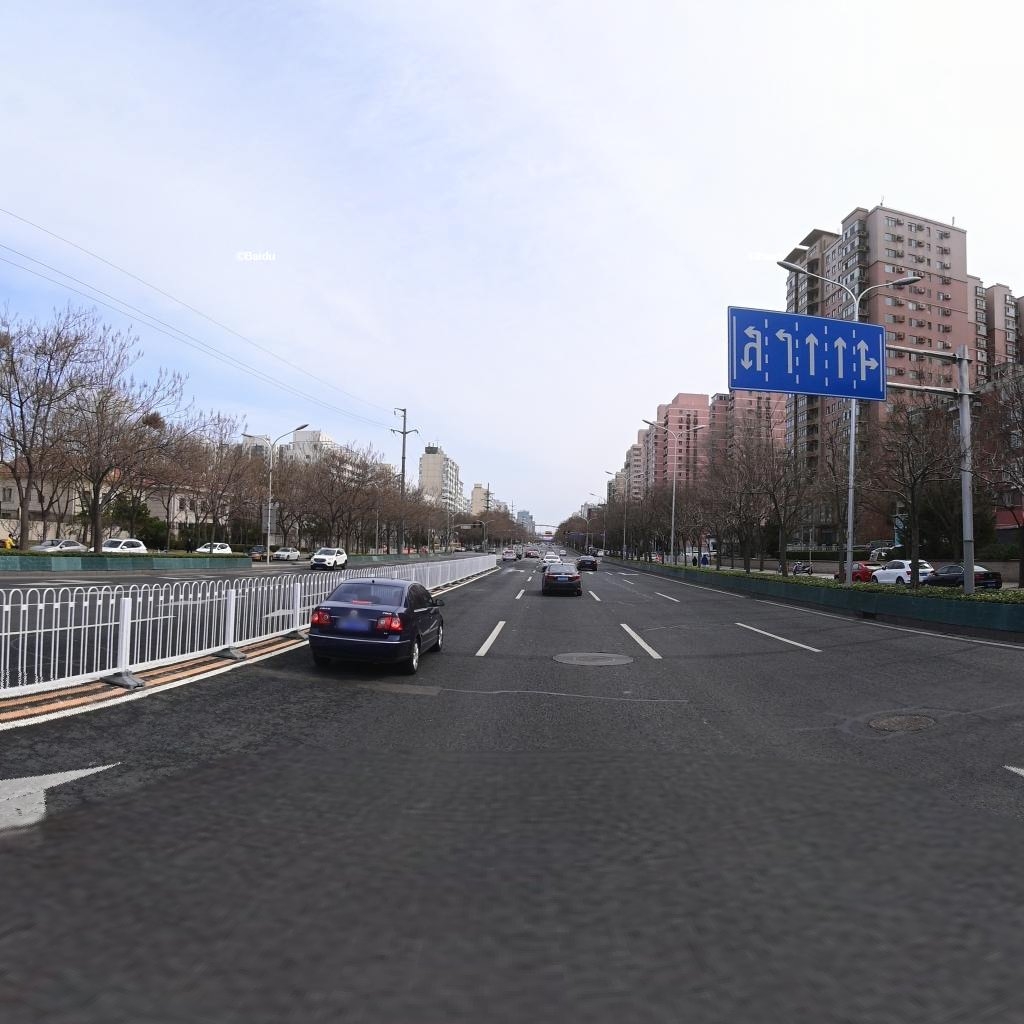
Region: Haidian
Road damage annotations: transverse patch, transverse patch, transverse patch, manhole cover, manhole cover